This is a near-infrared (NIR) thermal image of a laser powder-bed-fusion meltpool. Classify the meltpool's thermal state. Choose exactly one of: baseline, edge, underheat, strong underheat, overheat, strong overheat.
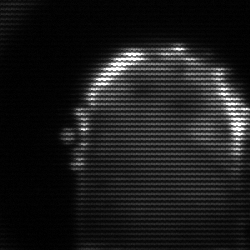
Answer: baseline